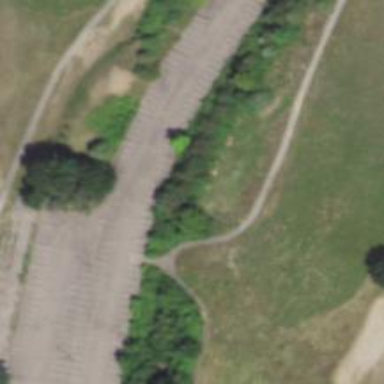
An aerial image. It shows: Path for both road and golf.